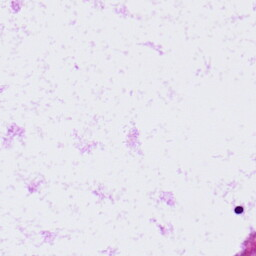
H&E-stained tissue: LymphNode